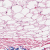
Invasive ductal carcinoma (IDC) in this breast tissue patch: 0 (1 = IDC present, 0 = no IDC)